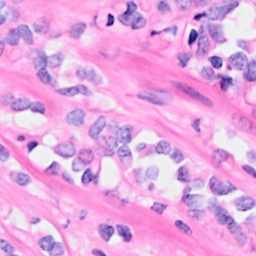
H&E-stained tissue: Breast